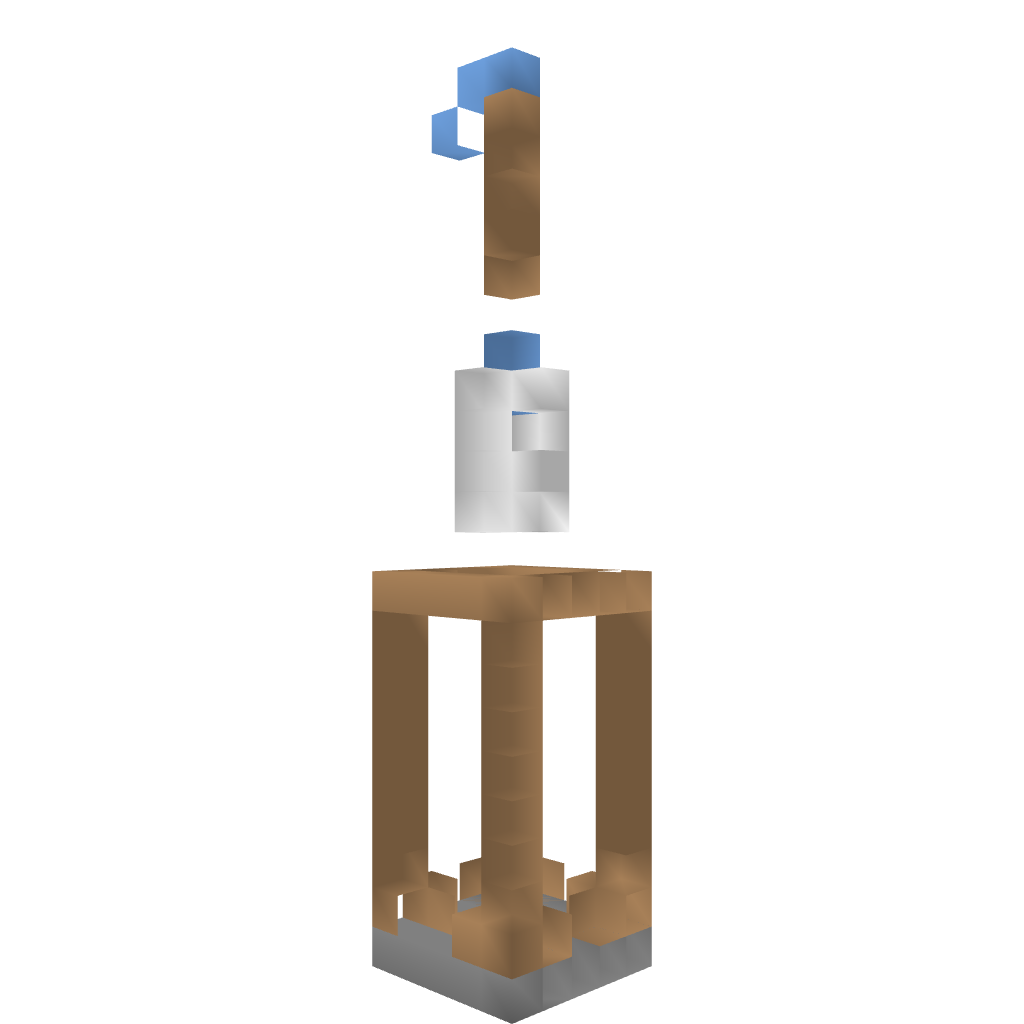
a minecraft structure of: Water Tank bad low quality